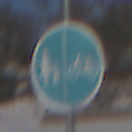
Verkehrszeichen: GetrennterRadUndGehwegRadwegRechts
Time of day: MorningAfternoon
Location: Outdoor (Nature)
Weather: PartlyCloudy
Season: Winter
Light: Natural